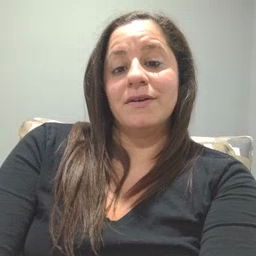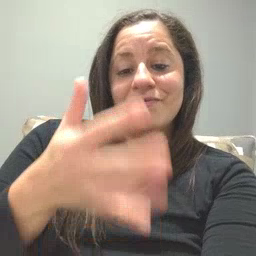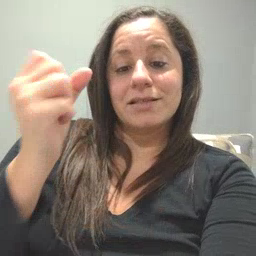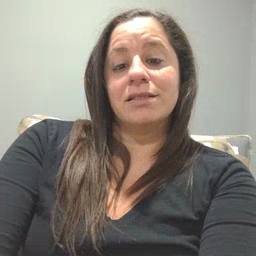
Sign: fast